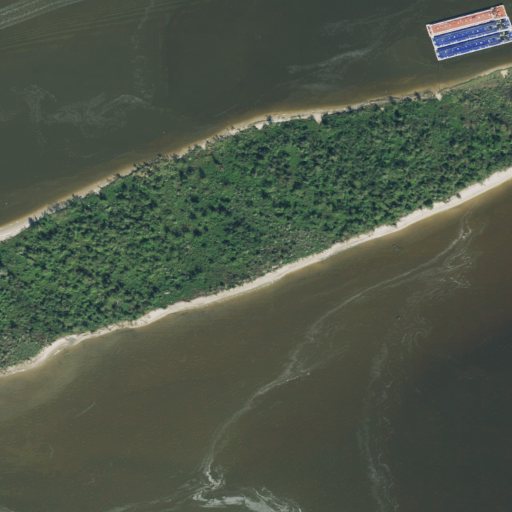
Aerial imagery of island in Texas named Stewts Island containing open water and herbaceous wetlands